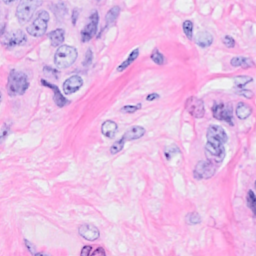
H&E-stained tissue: Breast